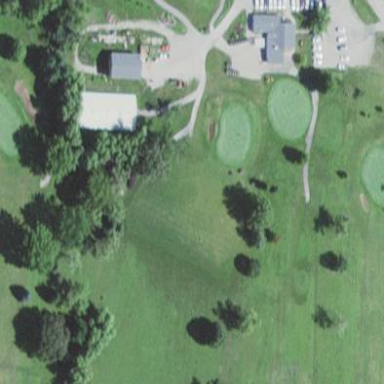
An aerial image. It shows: Golf tee on grassy land.